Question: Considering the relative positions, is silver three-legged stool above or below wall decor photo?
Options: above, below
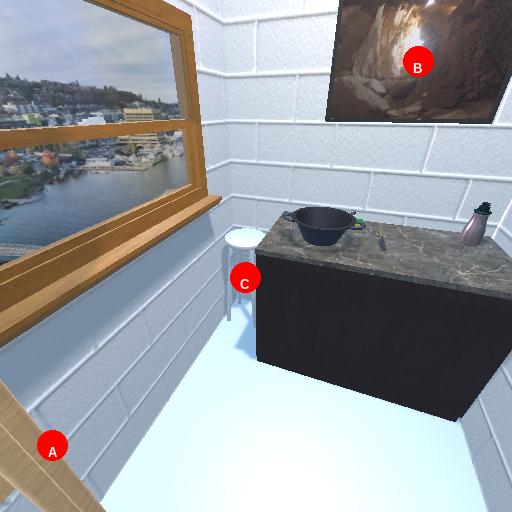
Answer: above